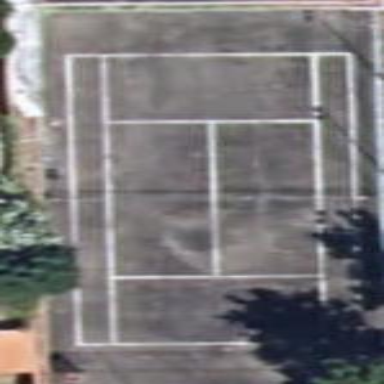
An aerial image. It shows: Tennis court on the leisure land pitch.